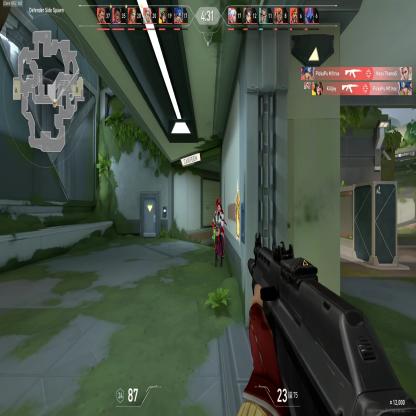
Label: enemy